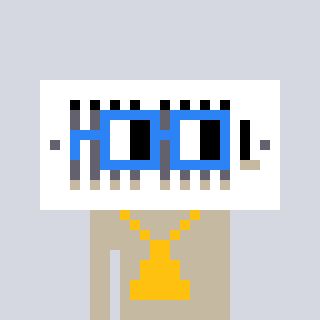
a pixel art character with square blue glasses, a vent-shaped head and a bege-colored body on a cool background